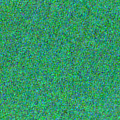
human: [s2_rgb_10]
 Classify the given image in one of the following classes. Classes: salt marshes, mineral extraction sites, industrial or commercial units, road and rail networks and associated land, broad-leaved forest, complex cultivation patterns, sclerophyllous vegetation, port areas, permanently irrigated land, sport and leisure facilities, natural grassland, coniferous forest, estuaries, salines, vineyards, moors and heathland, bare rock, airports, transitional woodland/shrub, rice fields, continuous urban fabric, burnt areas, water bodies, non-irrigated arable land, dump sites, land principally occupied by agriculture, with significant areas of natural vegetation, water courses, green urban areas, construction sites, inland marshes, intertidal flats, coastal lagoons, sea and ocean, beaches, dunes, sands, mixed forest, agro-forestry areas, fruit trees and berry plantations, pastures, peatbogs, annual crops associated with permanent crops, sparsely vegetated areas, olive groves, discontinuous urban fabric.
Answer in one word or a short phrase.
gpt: sea and ocean